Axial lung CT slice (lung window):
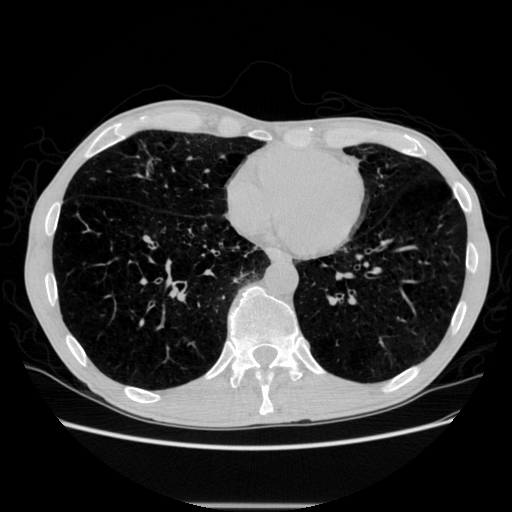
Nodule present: no